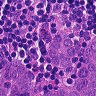
Metastatic tissue present: yes